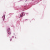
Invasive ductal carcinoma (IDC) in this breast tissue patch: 0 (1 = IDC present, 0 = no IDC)